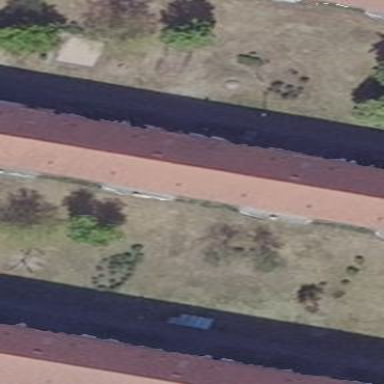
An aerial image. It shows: Building with hipped roof.